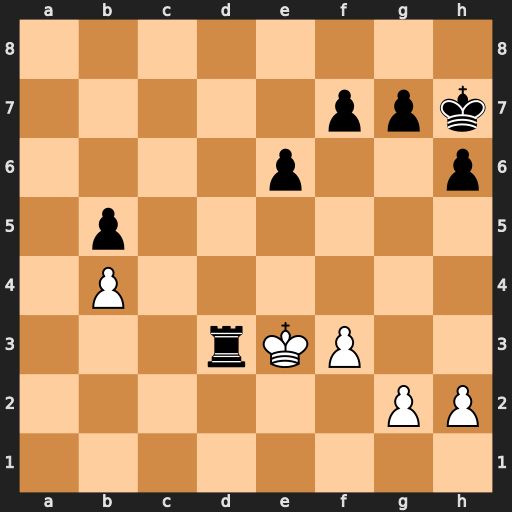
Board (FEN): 8/5ppk/4p2p/1p6/1P6/3rKP2/6PP/8
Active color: w
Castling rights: -
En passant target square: -
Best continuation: Kxd3 e5 Ke4 f6 Kd5